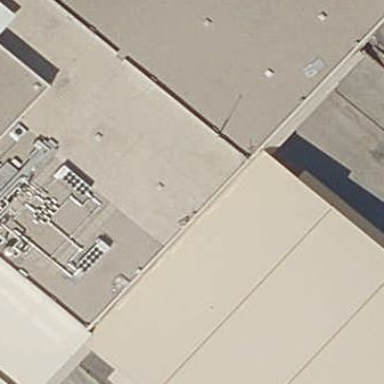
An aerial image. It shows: Industrial building.